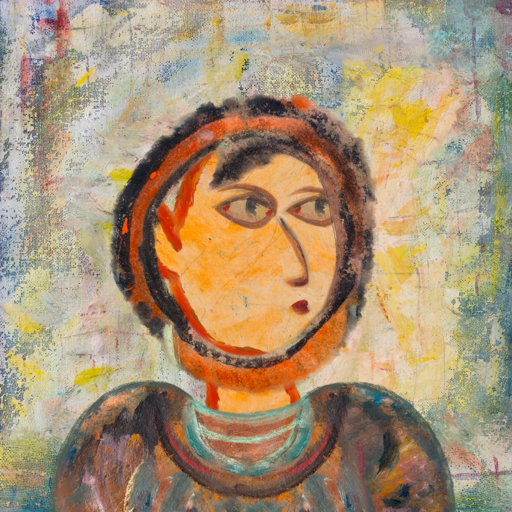
Background: Irani, Head And Neck Side: Experience, Face Side: GypsyMother, Bust: Boggyland, Hair Side: Childish, Head Accessory: Blank, Second Necklace: Blank, Necklace: Blank, Baby: Blank